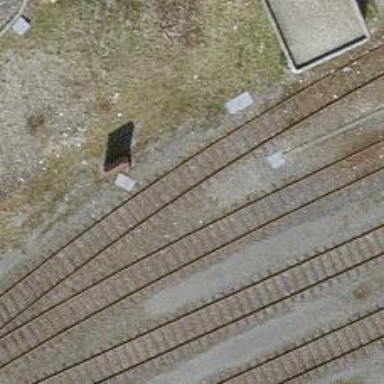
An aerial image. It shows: Single track railway in yard.